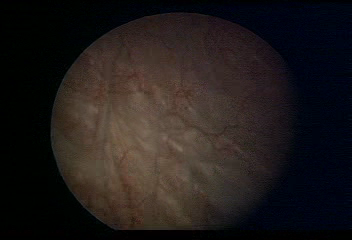
Modality: WLC
Class: Normal mucosa
Bladder cancer association: No